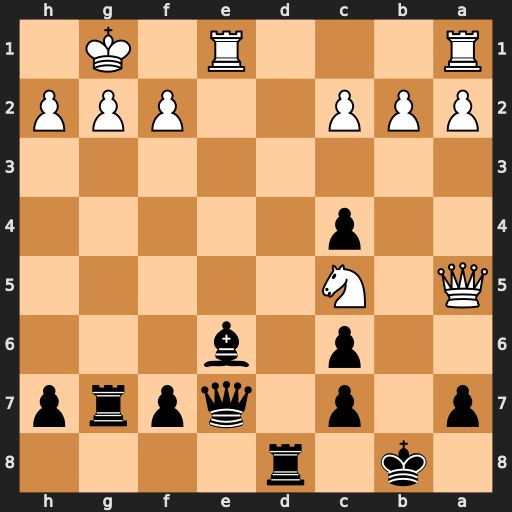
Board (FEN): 1k1r4/p1p1qprp/2p1b3/Q1N5/2p5/8/PPP2PPP/R3R1K1
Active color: b
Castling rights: -
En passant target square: -
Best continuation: Rxg2+ Kxg2 Qg5+ Kh1 Bd5+ Re4 Bxe4+